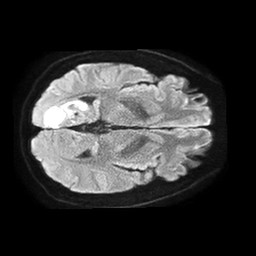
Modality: TRACE
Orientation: axial
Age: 60
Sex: male
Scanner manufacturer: philips
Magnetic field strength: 1.5 T
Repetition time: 4.6 s
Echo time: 0.08631 s